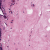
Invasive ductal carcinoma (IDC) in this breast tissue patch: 0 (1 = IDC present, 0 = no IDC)